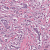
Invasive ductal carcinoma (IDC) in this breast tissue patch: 1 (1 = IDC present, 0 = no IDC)